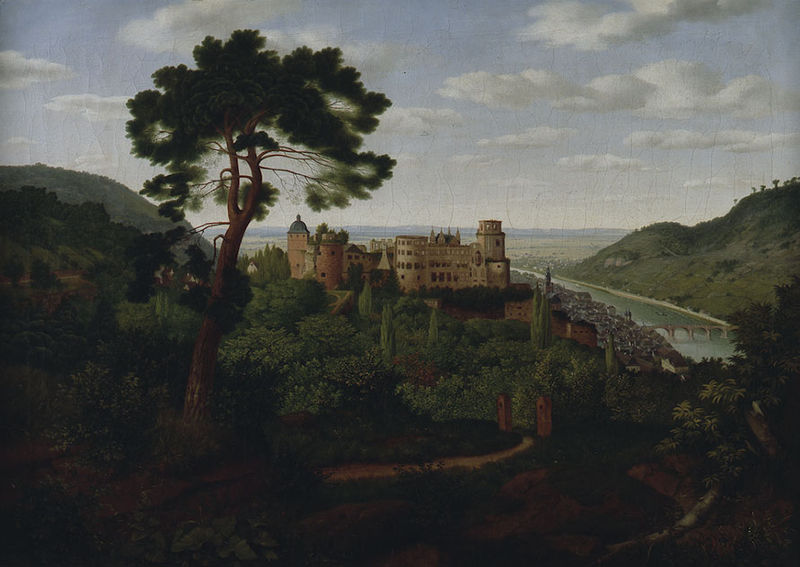
Titel: Blick auf Heidelberg und das Heidelberger Schloss
Künstler: Christian Philipp Köster
Standort: Karlsruhe
Institution: Staatliche Kunsthalle Karlsruhe
Schlagwörter: baum, berg, blau, gemälde, himmel, wasser, wolken, bäume, fluss, grün, landschaft, stadt, braun, fenster, ölbild, haus, park, schloss, weg, wiese, malerei, architektur, stein, öl, baumstamm, ferne, horizont, häuser, hügel, natur, weite, brücke, busch, büsche, kanal, pfad, sträucher, wiesen, pflanzen, tal, wald, anhöhe, turm, garten, zypressen, ort, berge, gebirge, hang, dorf, dächer, mauer, dunkelgrün, farbe, kuppel, strom, tor, zinnen, bögen, ruine, burg, bruan, glockenturm, türme, festung, tanne, villa, kiefer, mittelalter, heidelberg, etagen, sfumato, pinie, botanik, erhöhung, wag, rhein, trum, himmel wolken, landschaftsgemälde, neckar, stram, heidelberger schloss, zypresen, wimmel, säulenpappel, alte brücke, tze, berbe, ruine#, weg4, rheinebene